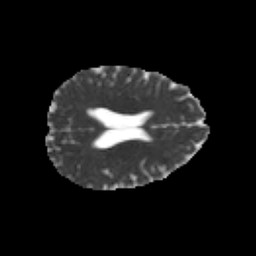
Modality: MD
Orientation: axial
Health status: healthy
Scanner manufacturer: philips
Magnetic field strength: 3 T
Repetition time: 6.964 s
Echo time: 0.092 s